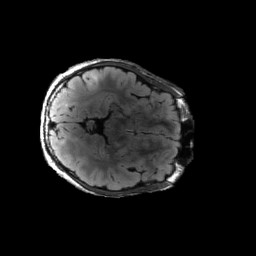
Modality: FLAIR
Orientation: axial
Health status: ill
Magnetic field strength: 3 T